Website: macys
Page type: delivery-shipping
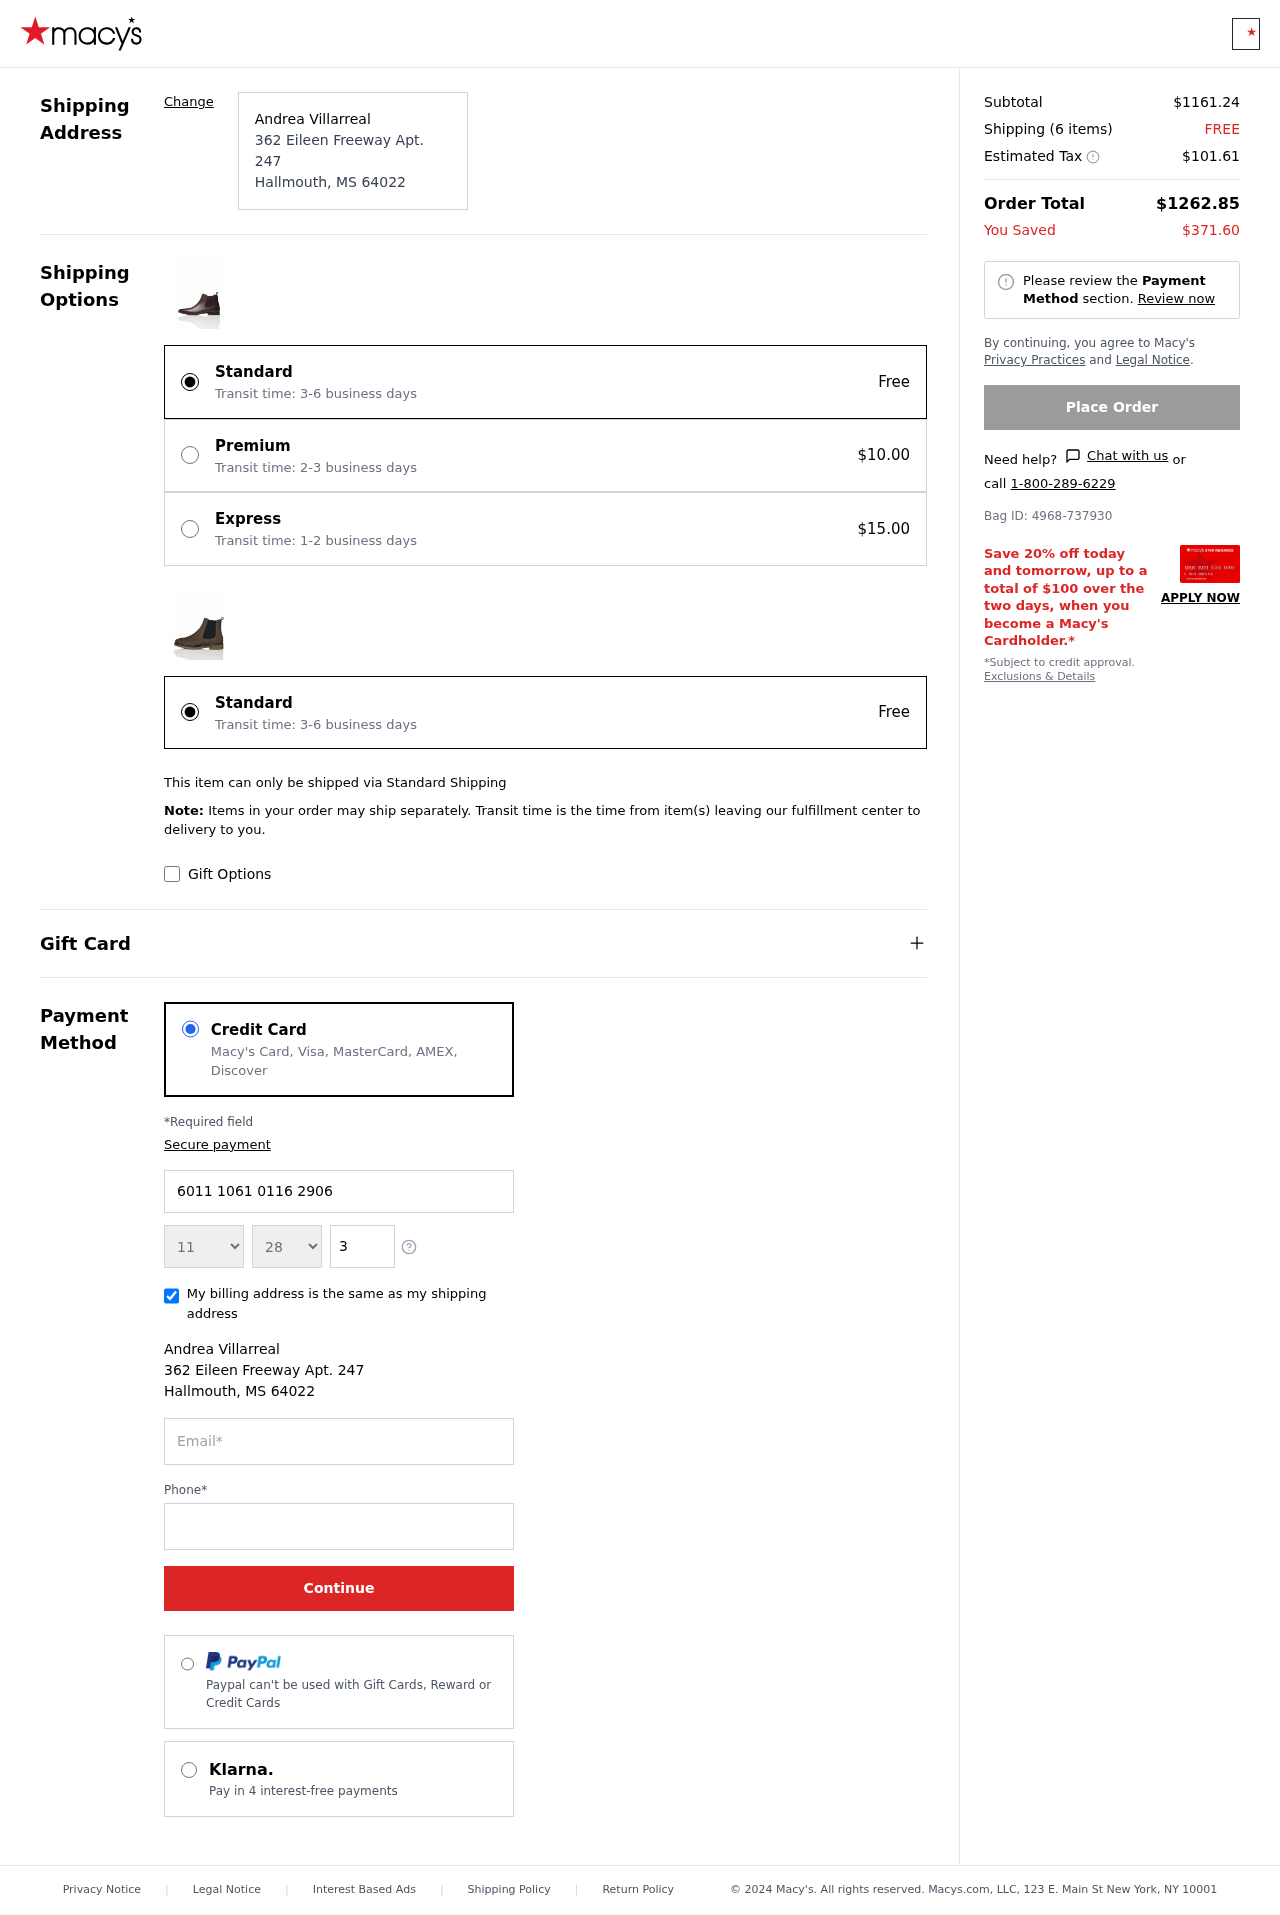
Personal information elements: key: PII_CARD_EXPIRY_MONTH
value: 11
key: PII_CARD_EXPIRY_YEAR
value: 28
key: PII_CITY
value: Hallmouth
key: PII_CITY_STATE_ZIP
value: Hallmouth, MS 64022
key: PII_FULLNAME
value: Andrea Villarreal
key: PII_POSTCODE
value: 64022
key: PII_STATE_ABBR
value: MS
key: PII_STREET
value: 362 Eileen Freeway Apt. 247
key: PII_CARD_NUMBER
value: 6011 1061 0116 2906
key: PII_CARD_CVV
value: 389
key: PII_EMAIL
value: andreavillarreal@hotmail.com
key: PII_PHONE
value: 5627527132
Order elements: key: ORDER_SUBTOTAL
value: $1161.24
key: ORDER_NUM_ITEMS
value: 6
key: ORDER_SHIPPING_COST
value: FREE
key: ORDER_TAX
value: $101.61
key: ORDER_TOTAL
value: $1262.85
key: ORDER_SAVINGS
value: $371.60
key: ORDER_BAG_ID
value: Bag ID: 4968-737930